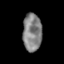
Tissue: skin
Cell type: Epithelial cells
Senescence score: 0.26
Nuclear area (px): 702
Mean DAPI intensity: 130.681